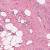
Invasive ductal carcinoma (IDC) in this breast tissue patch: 0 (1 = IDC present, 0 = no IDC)